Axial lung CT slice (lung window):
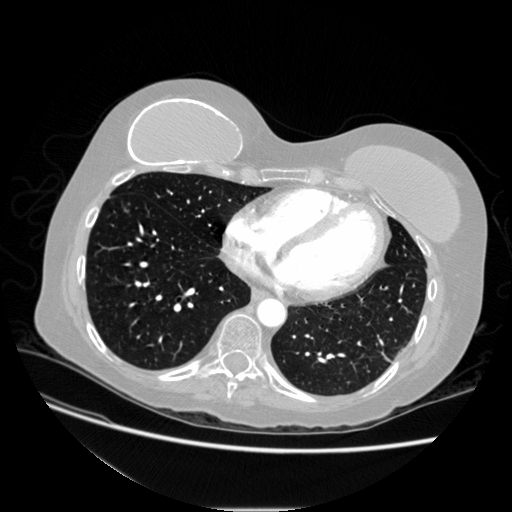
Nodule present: no